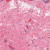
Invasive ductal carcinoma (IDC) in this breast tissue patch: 0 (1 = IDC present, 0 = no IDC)